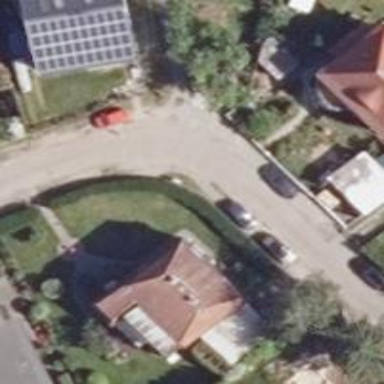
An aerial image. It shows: Residential road.